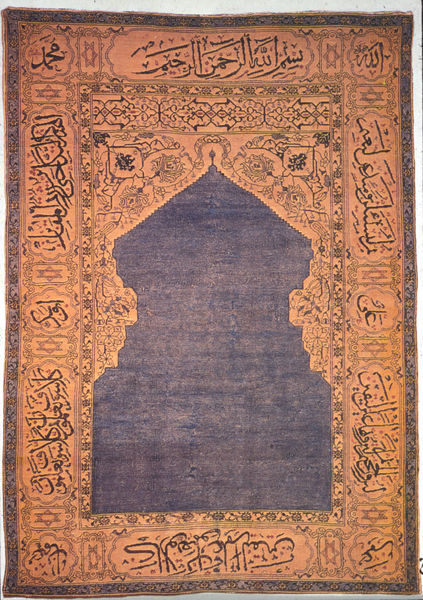
Titel: Teppich aus der Türkei (Islam)
Institution: unbekannt
Schlagwörter: blau, gelb, ocker, braun, fenster, grau, orange, schwarz, zeichen, gebäude, muster, ornament, teppich, wand, architektur, band, rahmen, felder, kirche, gold, seide, ranken, schrift, abstrakt, lila, rand, kuppel, dekoration, spitz, wandteppich, ornamente, bronze, schriftzeichen, silouette, umriss, foto, fotografie, gemustert, nische, moschee, orient, orientalisch, rechteck, palast, stern, symmetrisch, asien, sterne, buchstaben, worte, beten, gebet, schattenriss, photo, ornamental, fries, zacken, arabisch, hubi, rechteckig, richtung, tempel, viereckig, leuchtend, gewebe, textil, glauben, miniatur, geometrie, gewebt, arabien, islam, perser, persien, riss, photografie, vorleger, doppelrahmen, aufriss, gotteshaus, kalligraphie, terror, buchmalerei, islamisch, naher osten, koran, gebetsteppich, geknüpft, davidssterne, gleuben, koransuren, manuskript, mischee, ornametik, rchteck, suren